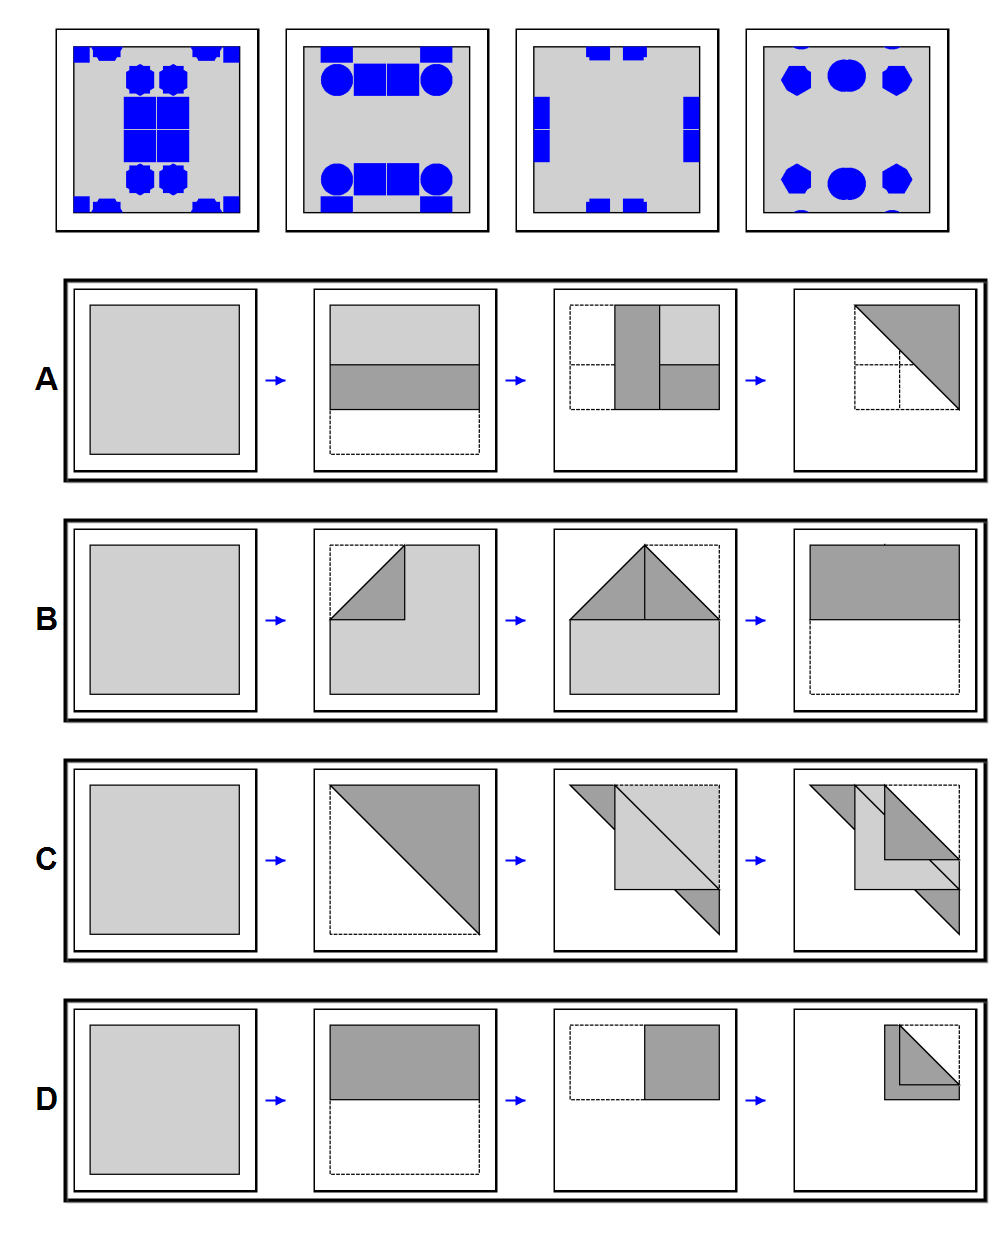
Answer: D